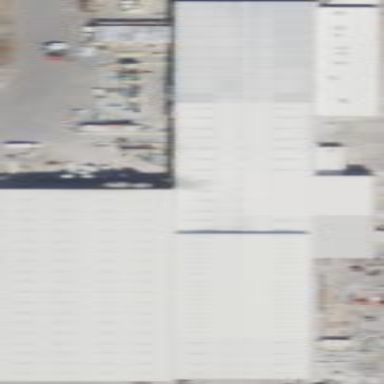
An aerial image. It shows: Warehouse.